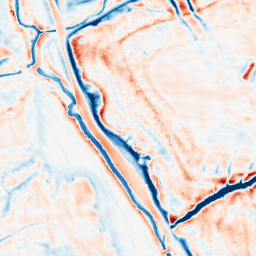
Category: edge_preserving
Decomposition family: bilateral
Decomposition parameters: d: 21
sigma_color: 150
sigma_space: 150
Upsampling method: lanczos
Upsampling parameters: scale: 8
Upsampling scale: 8